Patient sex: F
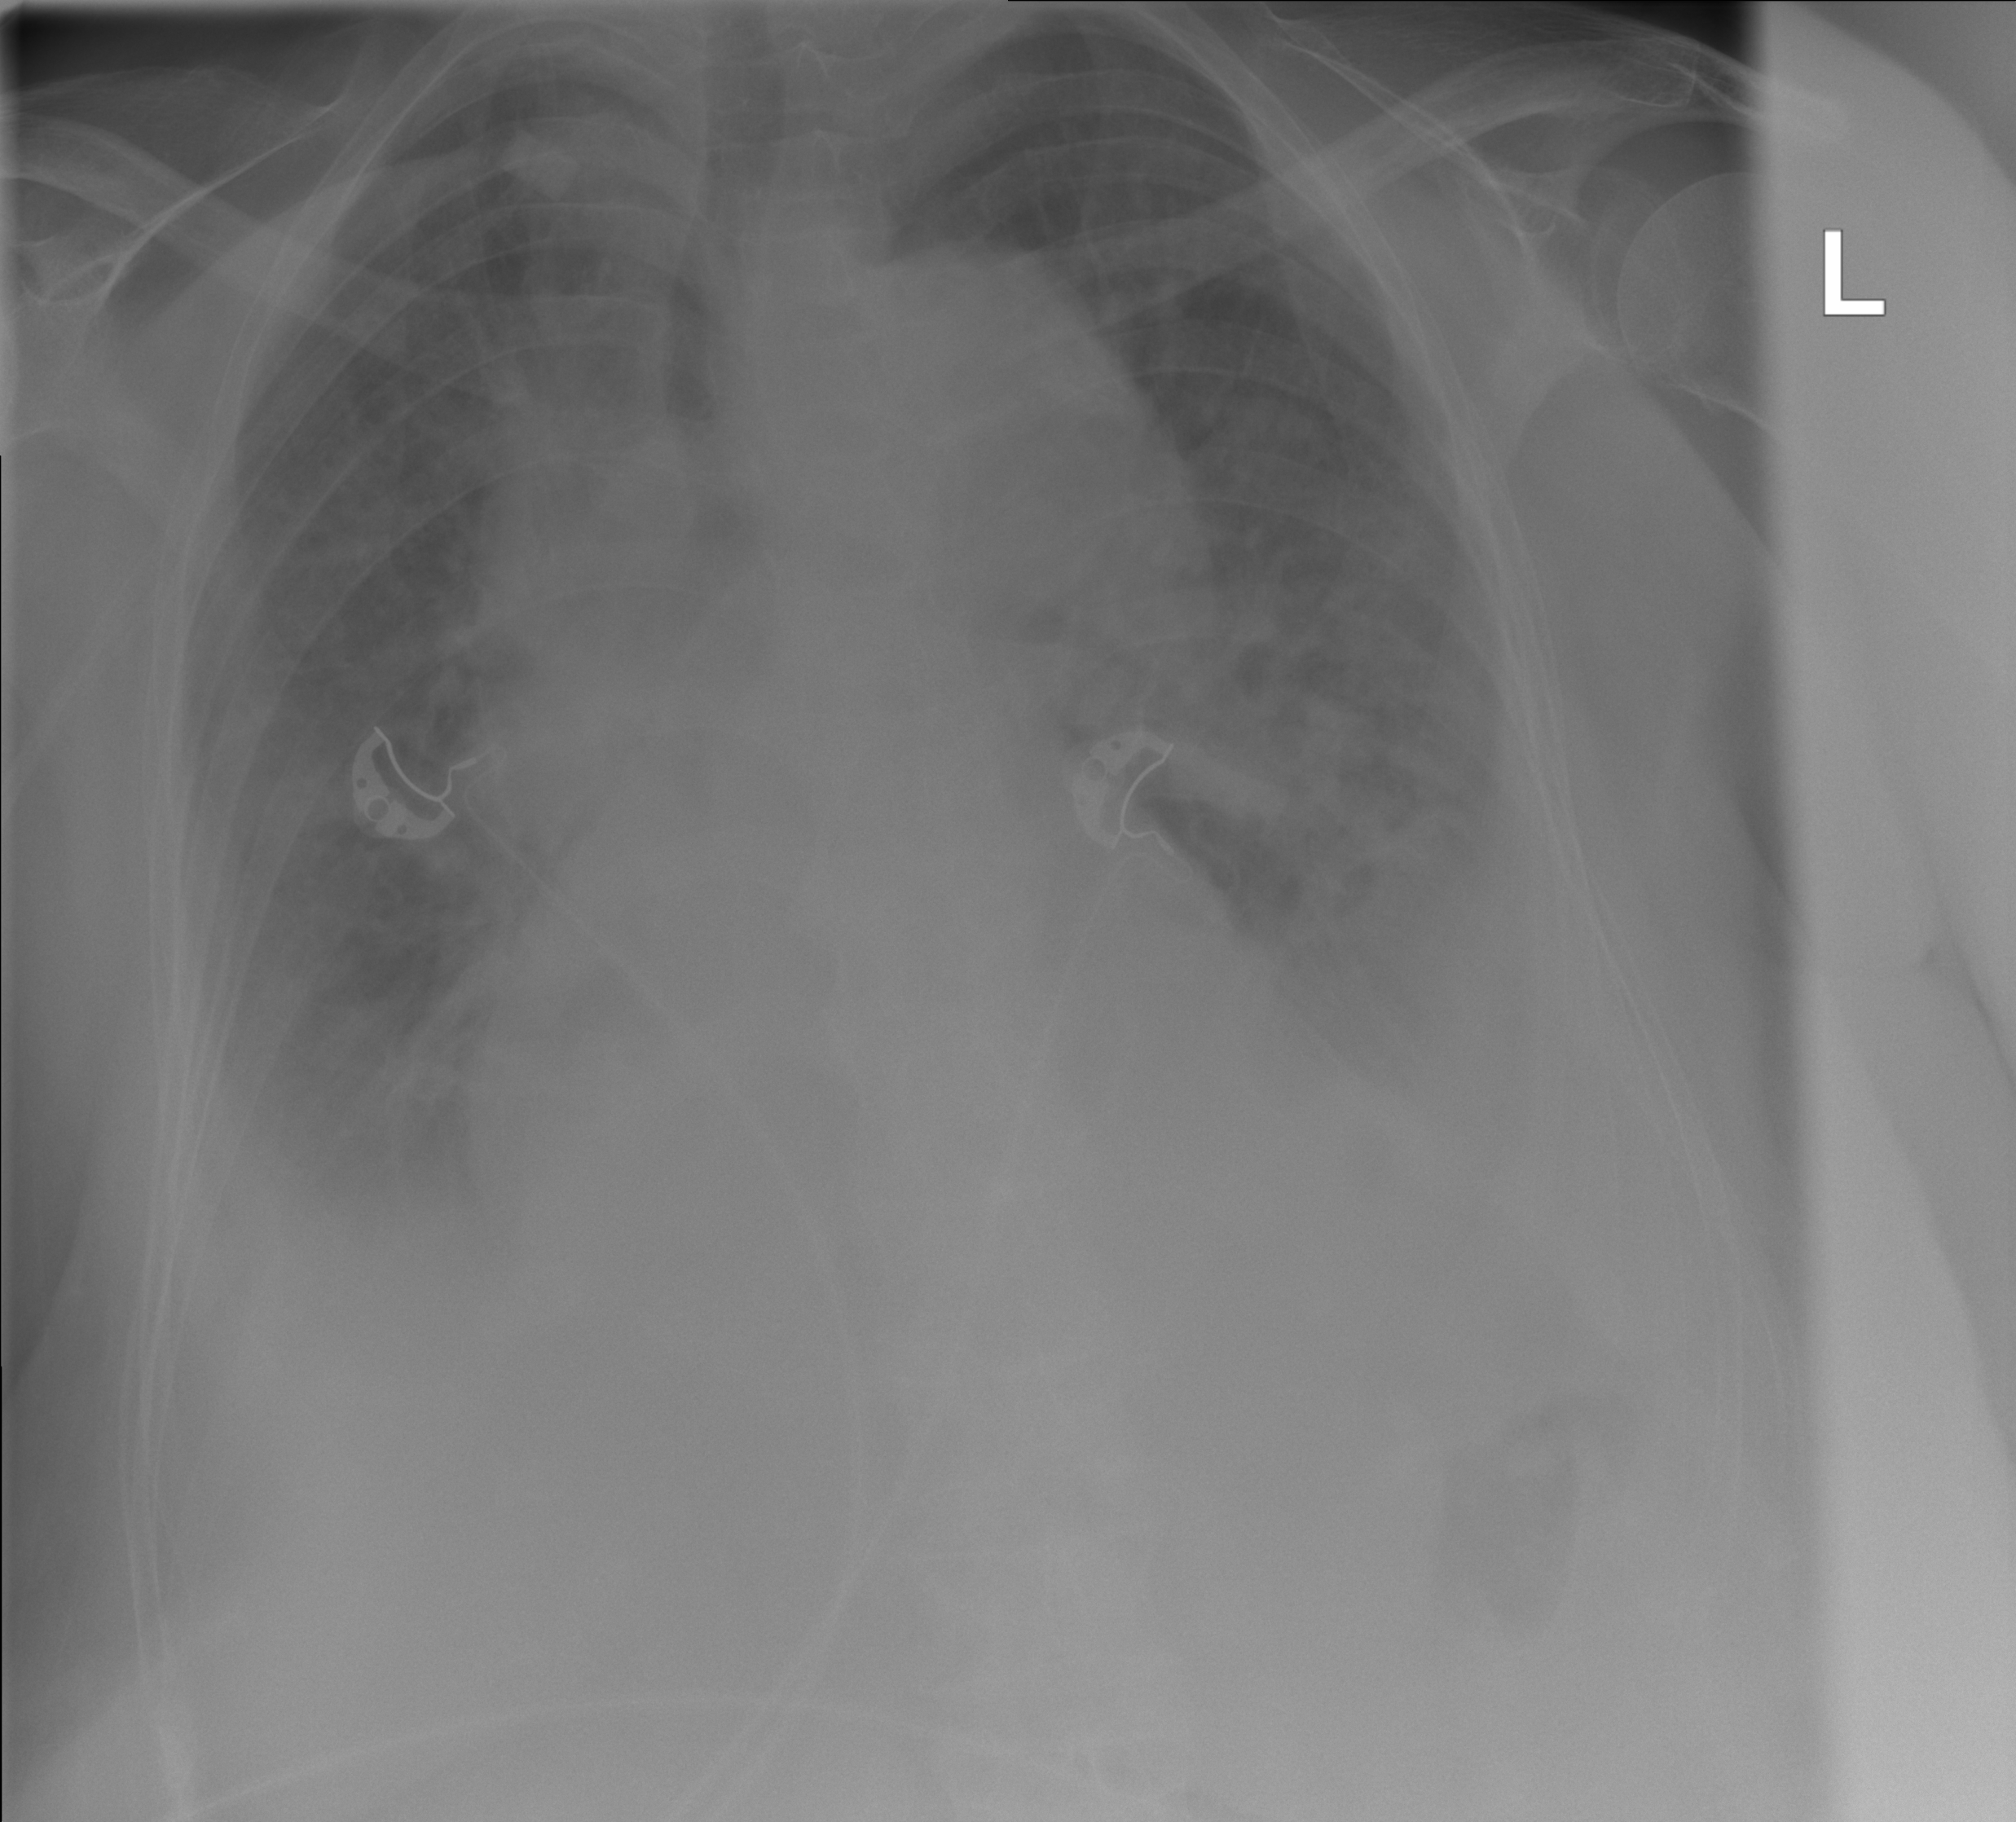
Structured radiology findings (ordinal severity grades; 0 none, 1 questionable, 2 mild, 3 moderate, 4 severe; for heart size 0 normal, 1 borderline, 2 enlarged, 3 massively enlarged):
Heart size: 2
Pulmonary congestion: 2
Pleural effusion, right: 2
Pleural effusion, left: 2
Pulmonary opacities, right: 2
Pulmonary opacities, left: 2
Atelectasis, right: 2
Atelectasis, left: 2